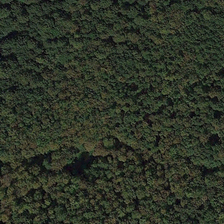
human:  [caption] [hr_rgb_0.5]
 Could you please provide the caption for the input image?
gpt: many green trees form a piece of forest .

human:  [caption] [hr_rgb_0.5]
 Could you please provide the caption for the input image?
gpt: this piece of the yellow green forest is dense .

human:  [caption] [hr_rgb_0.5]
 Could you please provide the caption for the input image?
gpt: many green trees form a piece of forest .

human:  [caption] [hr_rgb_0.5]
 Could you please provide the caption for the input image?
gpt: this piece of the forest is yellow green and dense .

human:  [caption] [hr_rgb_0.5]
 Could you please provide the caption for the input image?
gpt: this piece of the forest is yellow green and dense .